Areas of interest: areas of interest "The Customs Family"
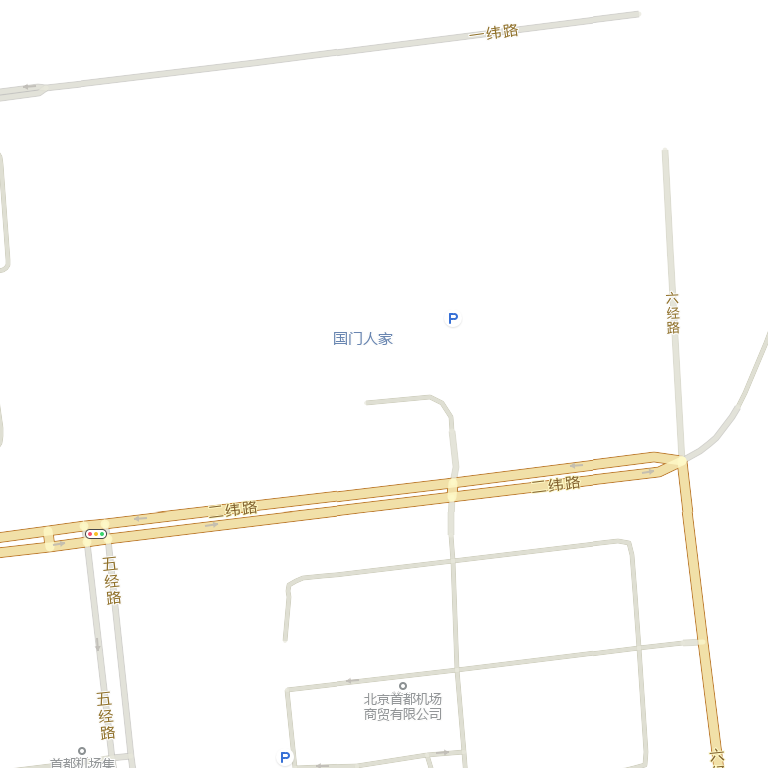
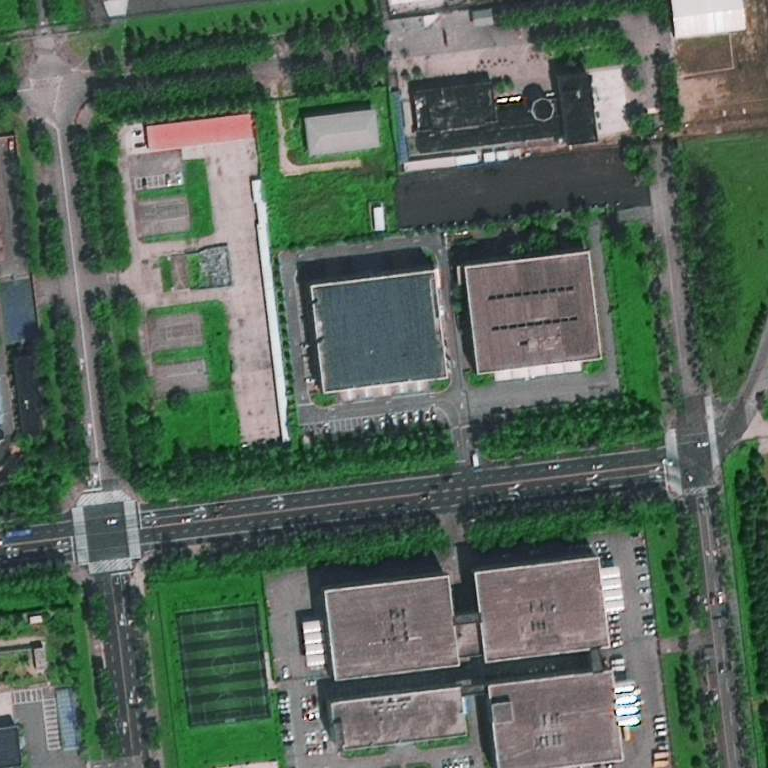